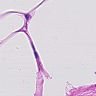
Metastatic tissue present: no